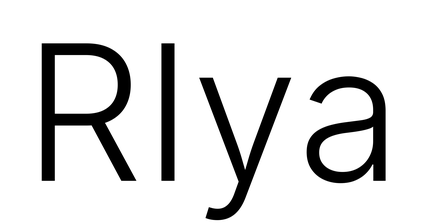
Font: Inter_Light